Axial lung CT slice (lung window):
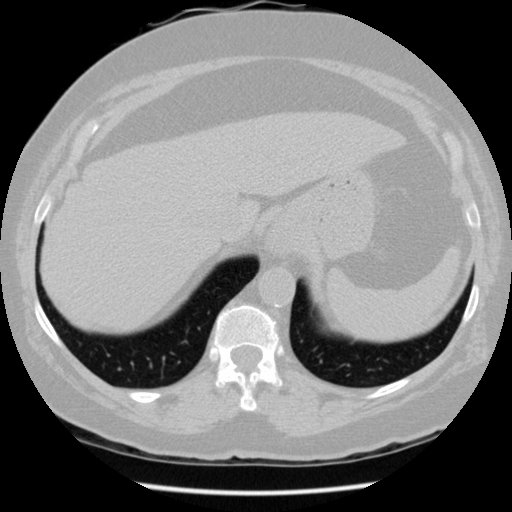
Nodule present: no